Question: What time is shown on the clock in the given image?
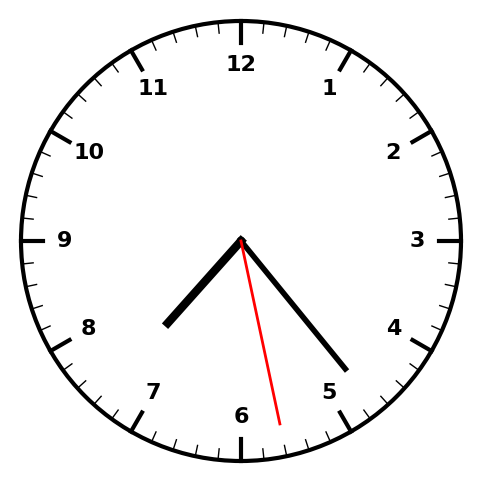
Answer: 07:23:28